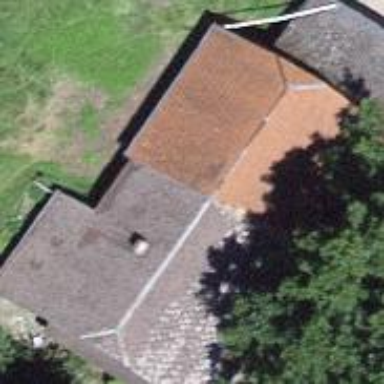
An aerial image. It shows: Farm building.